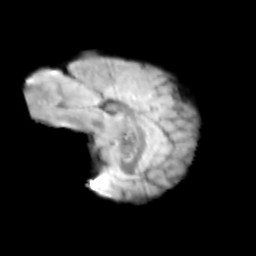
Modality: T2w
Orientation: sagittal
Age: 11
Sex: female
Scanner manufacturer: siemens
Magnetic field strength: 3 T
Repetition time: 3.8 s
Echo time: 0.07 s